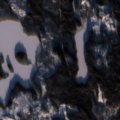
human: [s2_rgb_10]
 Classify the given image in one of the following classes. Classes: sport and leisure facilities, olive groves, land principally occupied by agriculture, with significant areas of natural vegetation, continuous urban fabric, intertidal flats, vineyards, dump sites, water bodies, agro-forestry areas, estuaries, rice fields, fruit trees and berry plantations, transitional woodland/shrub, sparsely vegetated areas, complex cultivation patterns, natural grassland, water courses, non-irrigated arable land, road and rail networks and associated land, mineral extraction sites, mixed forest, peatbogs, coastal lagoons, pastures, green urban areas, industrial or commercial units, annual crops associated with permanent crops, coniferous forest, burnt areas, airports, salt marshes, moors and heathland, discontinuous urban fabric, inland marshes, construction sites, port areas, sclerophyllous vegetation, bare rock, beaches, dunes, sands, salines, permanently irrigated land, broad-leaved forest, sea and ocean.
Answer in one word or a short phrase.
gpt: coniferous forest, mixed forest, water bodies